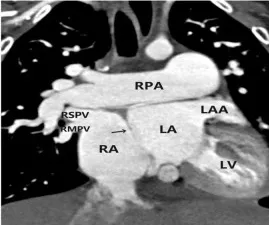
Imaging results for Case 2. (B-D) Axial and coronal view of CTA: The right atrium was enlarged. The left superior and inferior pulmonary veins drained into the left atrium, while the right superior and inferior pulmonary veins drained into the anatomical right atrium (accessory atrium). A localized defect () was visible between the ectopic septum primum ( ), and the superior limbic band of the septum secundum was absent.
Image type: radiology (ct)